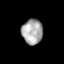
Tissue: skin
Cell type: Epithelial cells
Senescence score: 0.7949
Nuclear area (px): 517
Mean DAPI intensity: 168.536